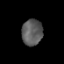
Tissue: prostate
Cell type: T cells
Senescence score: 0.69
Nuclear area (px): 534
Mean DAPI intensity: 91.835